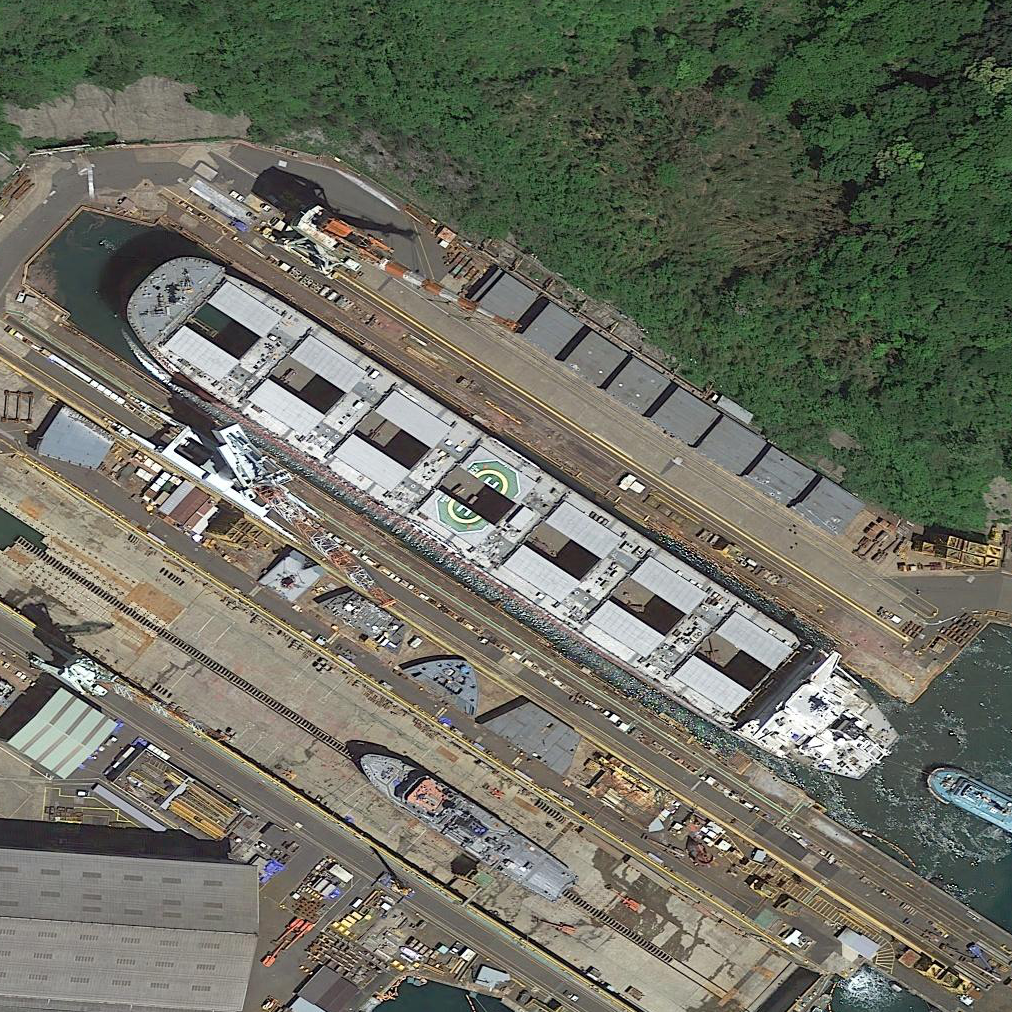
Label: civil